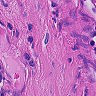
Metastatic tissue present: no